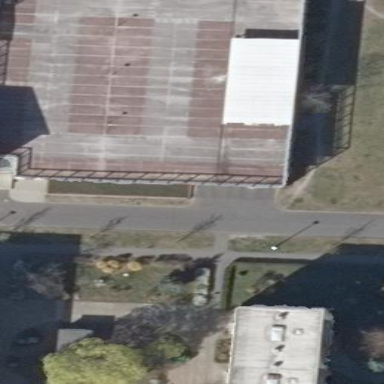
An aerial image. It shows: Parking building.